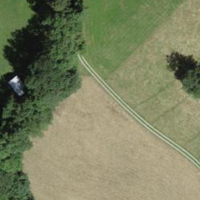
EUNIS habitat code: 52
Species observed at this site:
Lamium maculatum